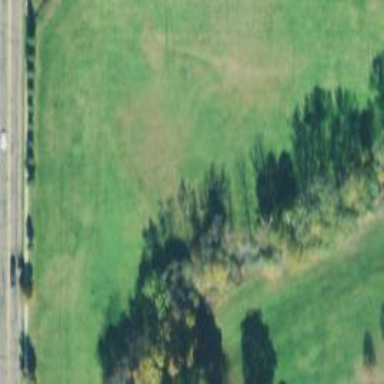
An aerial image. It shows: Disc golf hole.